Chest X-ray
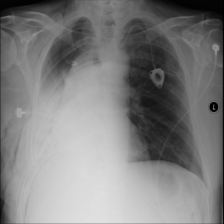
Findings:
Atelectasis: negative
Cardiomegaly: negative
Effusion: negative
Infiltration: negative
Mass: negative
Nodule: negative
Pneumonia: negative
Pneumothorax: negative
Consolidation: negative
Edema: negative
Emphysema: positive
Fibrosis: negative
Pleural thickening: negative
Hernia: negative